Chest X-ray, PA view. Patient: 67 years old, sex M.
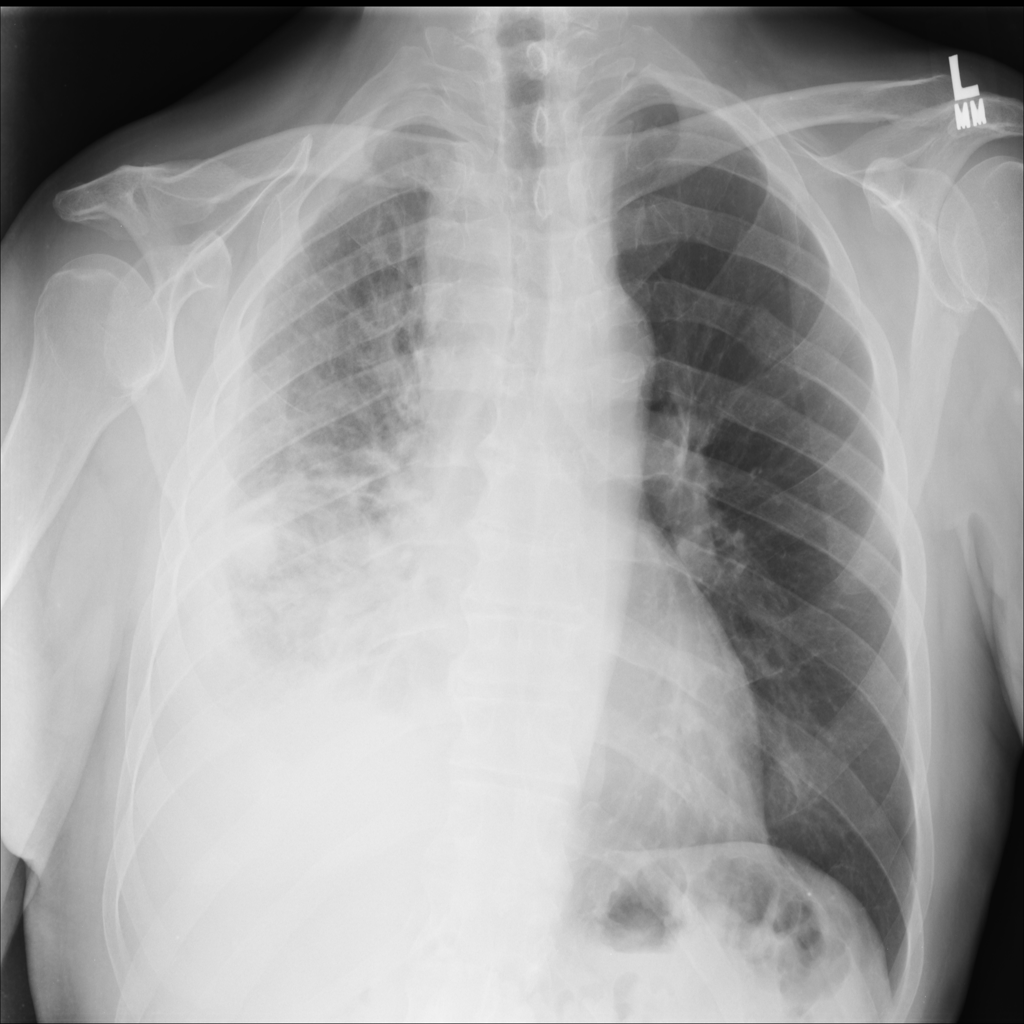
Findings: Atelectasis, Edema, Effusion, Nodule